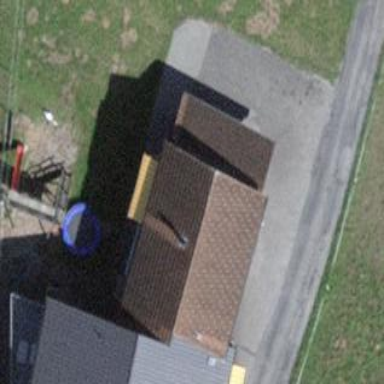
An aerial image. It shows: Simple house.